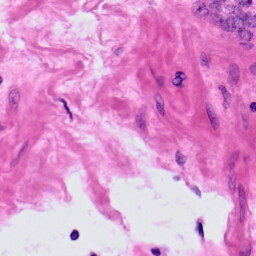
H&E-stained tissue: Prostate